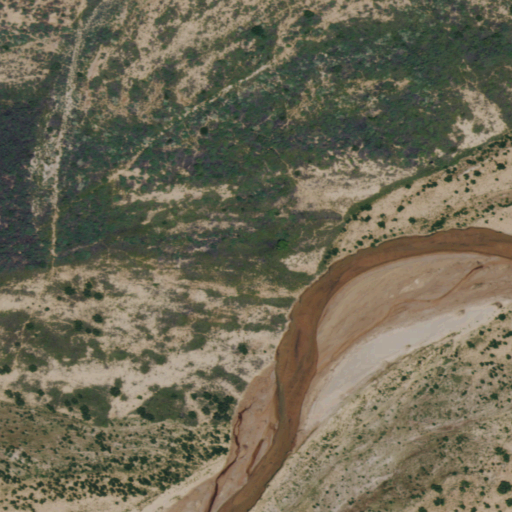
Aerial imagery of plain(s) in Nevada named Cook Bottom containing woody wetlands, shrub, grassland, herbaceous wetlands, and open water